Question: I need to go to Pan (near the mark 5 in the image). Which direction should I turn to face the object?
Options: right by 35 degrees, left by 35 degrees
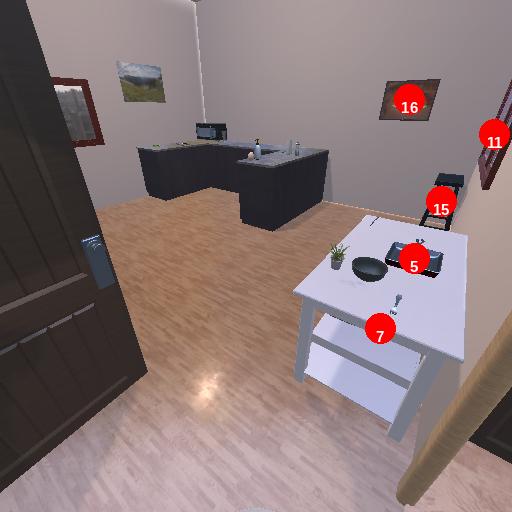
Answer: right by 35 degrees